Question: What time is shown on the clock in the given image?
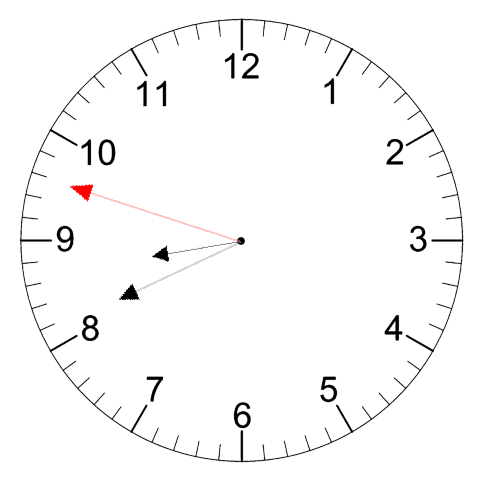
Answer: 08:40:48